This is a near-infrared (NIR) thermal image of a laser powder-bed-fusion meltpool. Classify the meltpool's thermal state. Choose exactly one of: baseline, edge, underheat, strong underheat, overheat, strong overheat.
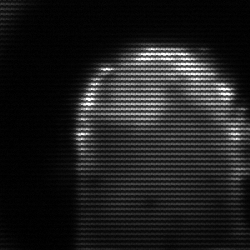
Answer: baseline